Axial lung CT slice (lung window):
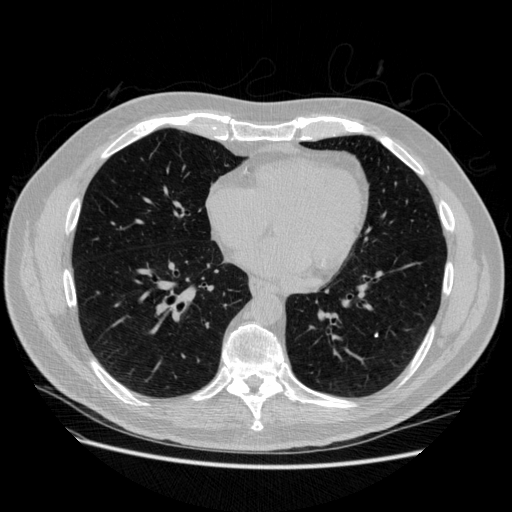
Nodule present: yes
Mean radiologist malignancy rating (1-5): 1